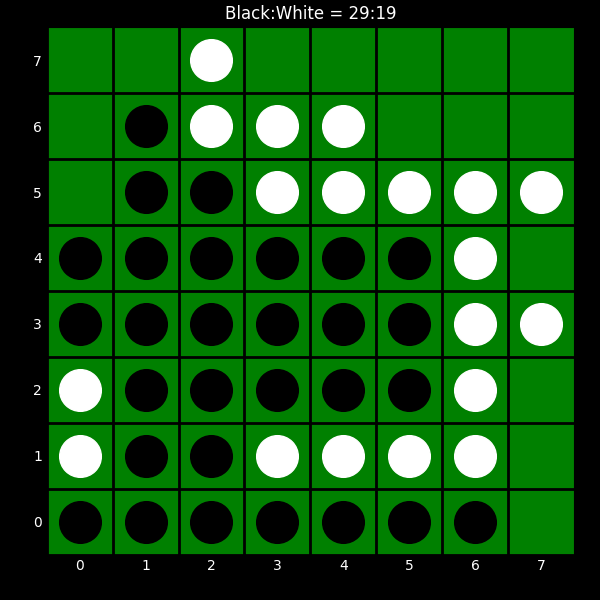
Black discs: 29
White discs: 19